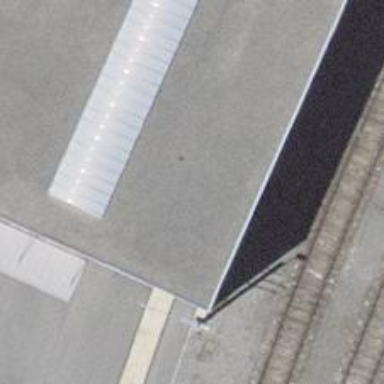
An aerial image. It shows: Single-track railway spur.